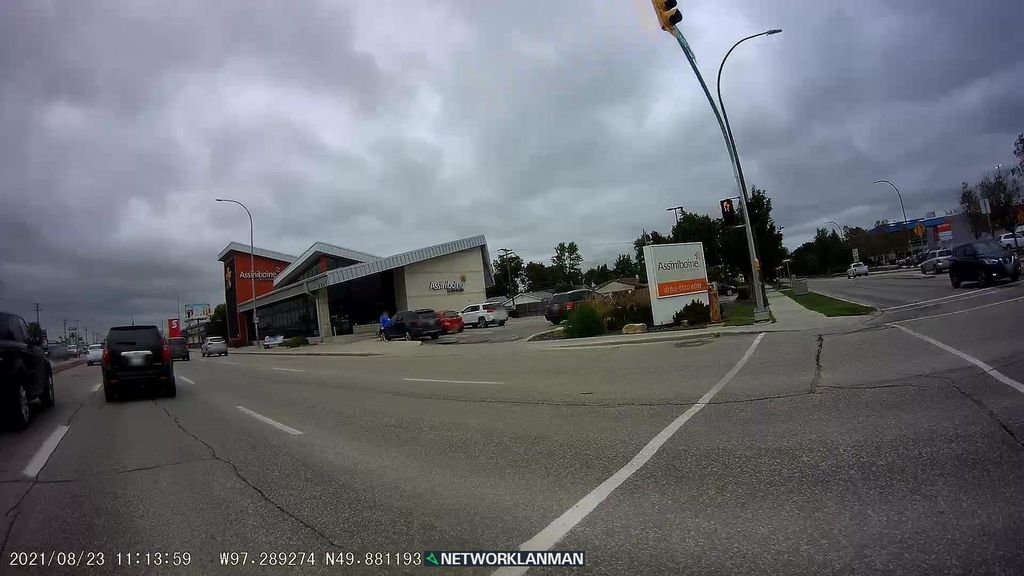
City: winnipeg